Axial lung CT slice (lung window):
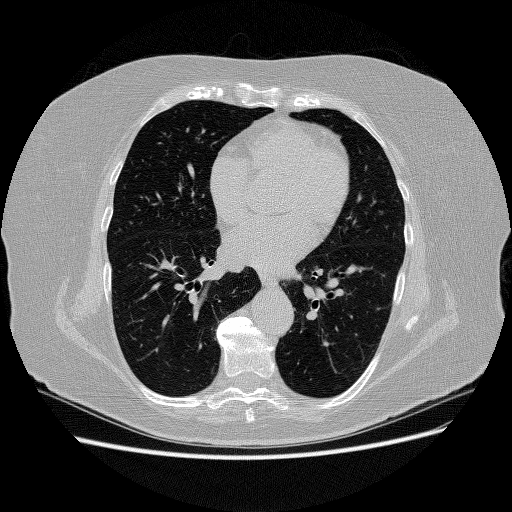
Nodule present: no